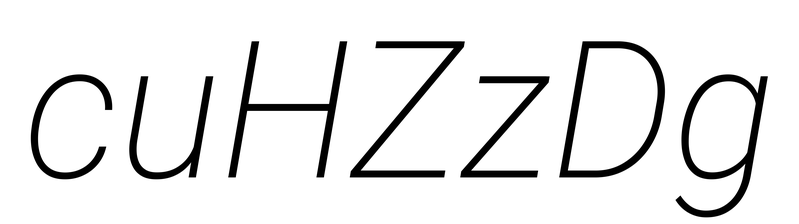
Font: Roboto-Italic_ExtraLight_Italic